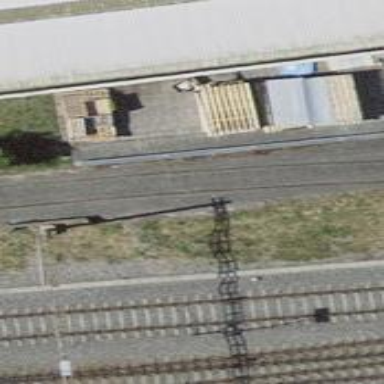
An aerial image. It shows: Railway switch.